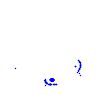
Particle: kaon